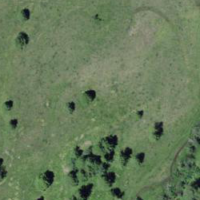
EUNIS habitat code: 26
Species observed at this site:
Anas platyrhynchos
Pinus cembra